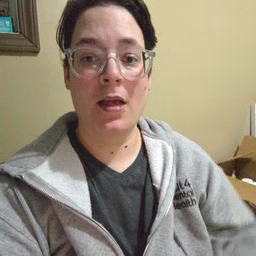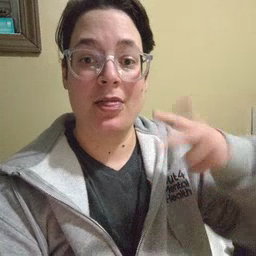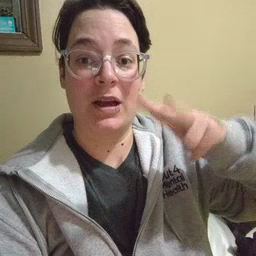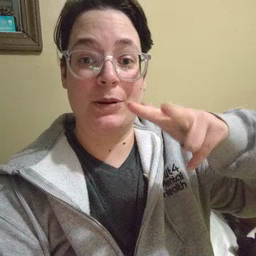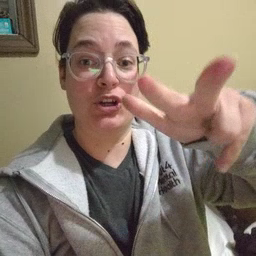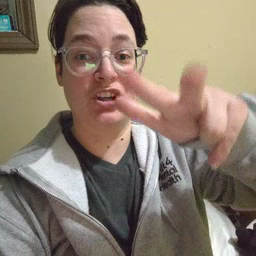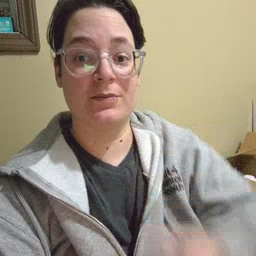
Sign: helicopter